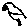
Label: bird